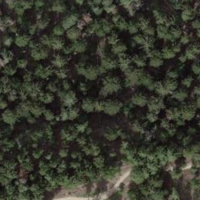
EUNIS habitat code: 43
Species observed at this site:
Sambucus racemosa